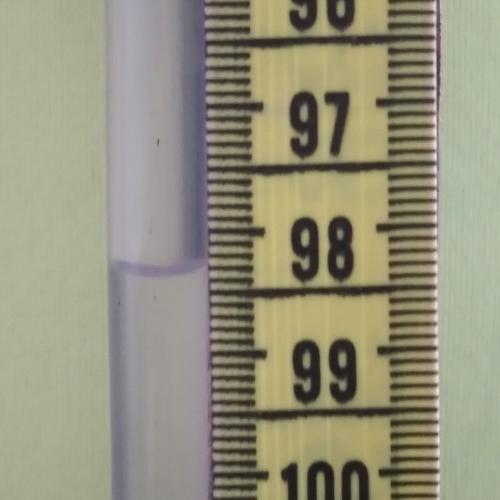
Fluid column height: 98.3 cm